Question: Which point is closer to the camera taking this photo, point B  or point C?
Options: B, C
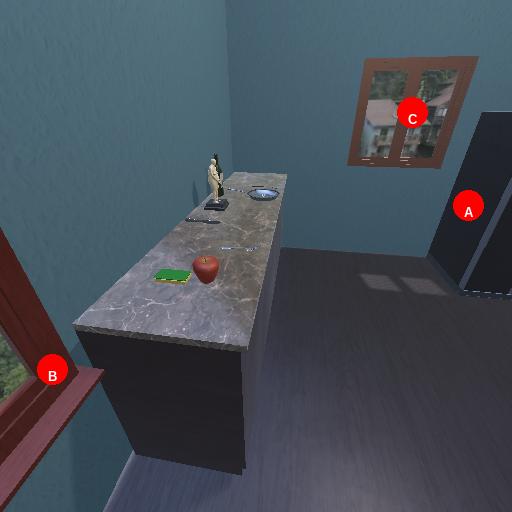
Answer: B